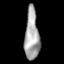
Tissue: lung
Cell type: Epithelial cells
Senescence score: 0.1813
Nuclear area (px): 723
Mean DAPI intensity: 167.889